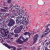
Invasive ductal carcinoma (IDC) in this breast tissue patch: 0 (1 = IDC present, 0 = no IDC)